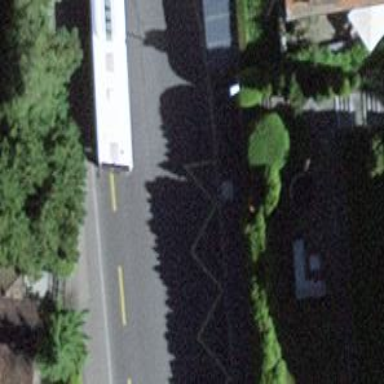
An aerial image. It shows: Platform for public transport on the road.